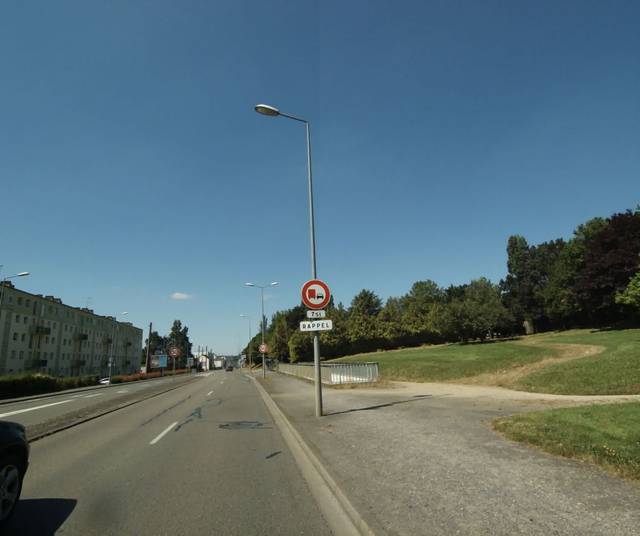
Region: France
Coordinates: 48.07, -0.7503